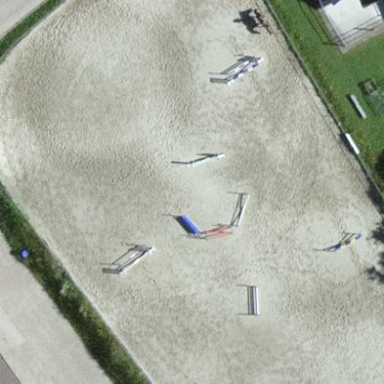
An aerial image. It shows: Equestrian pitch for leisure land use.